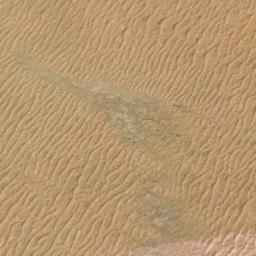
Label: desert